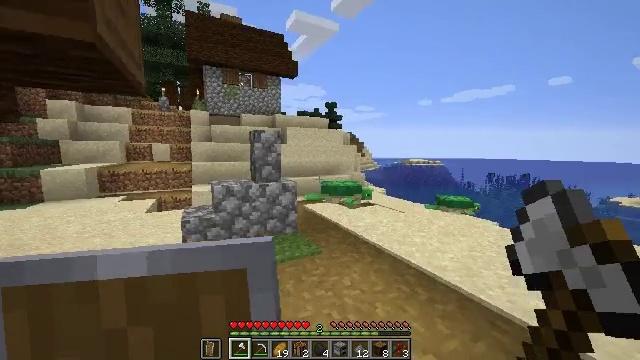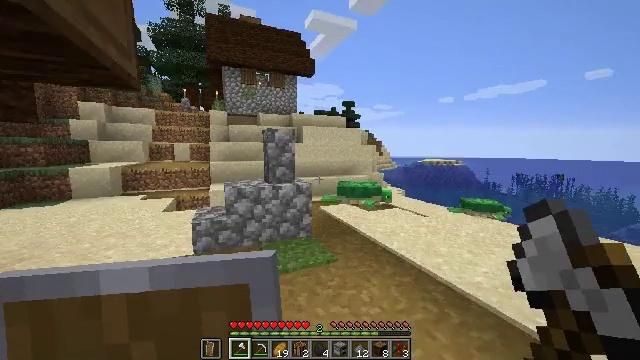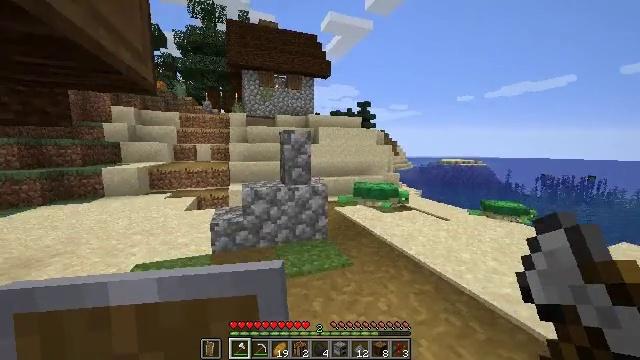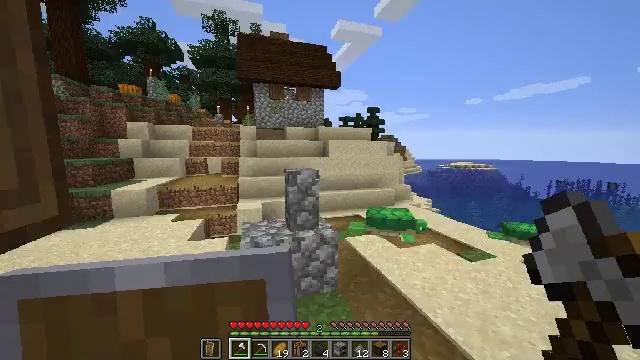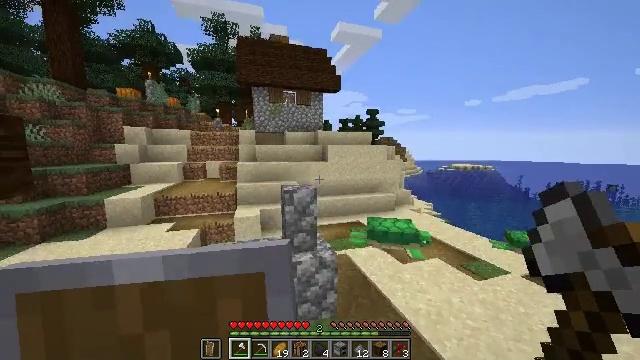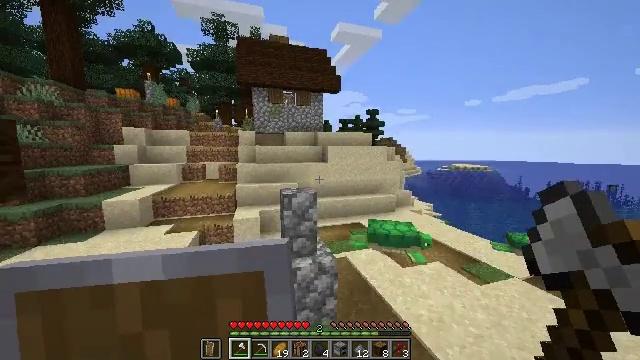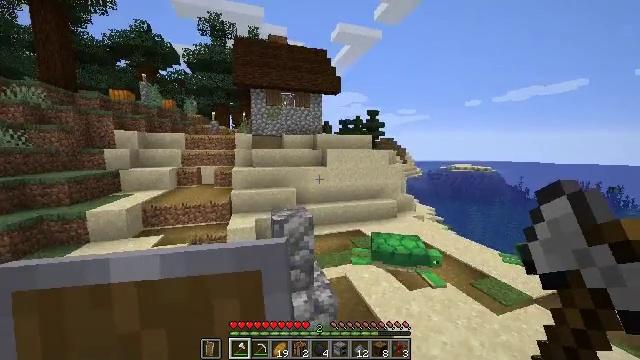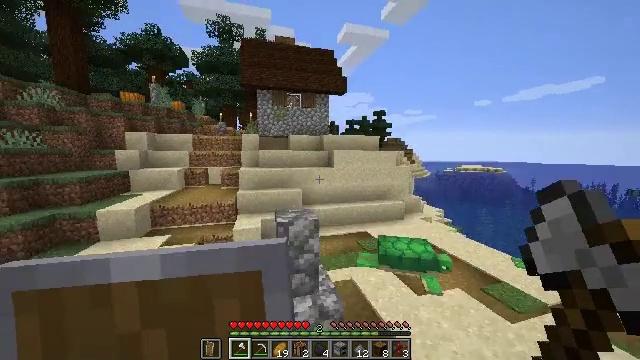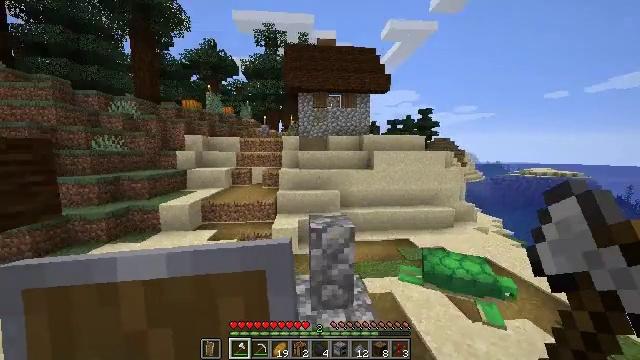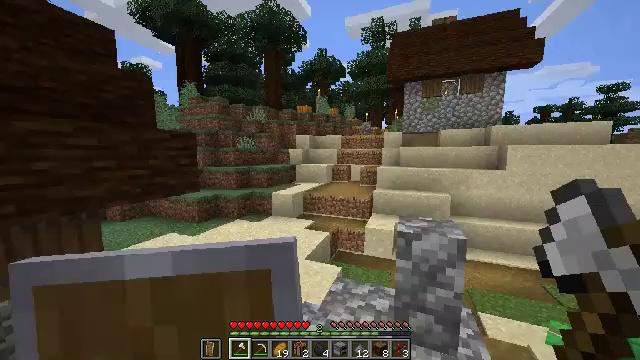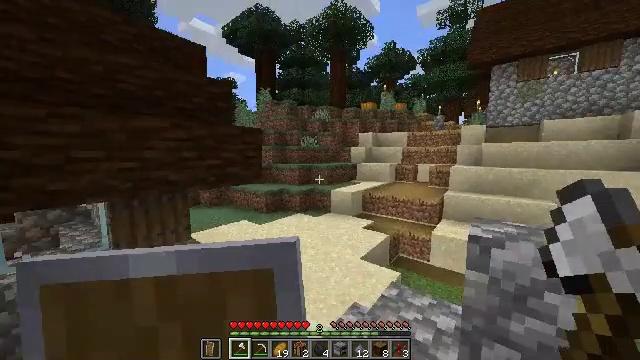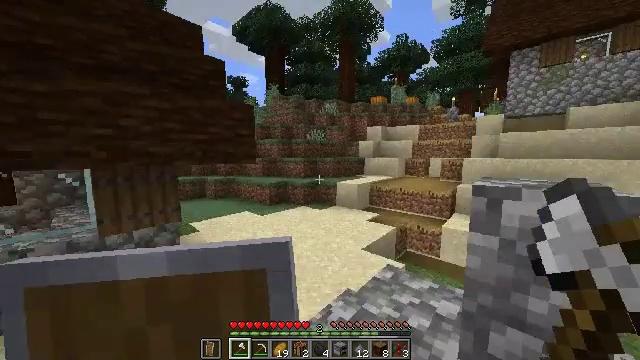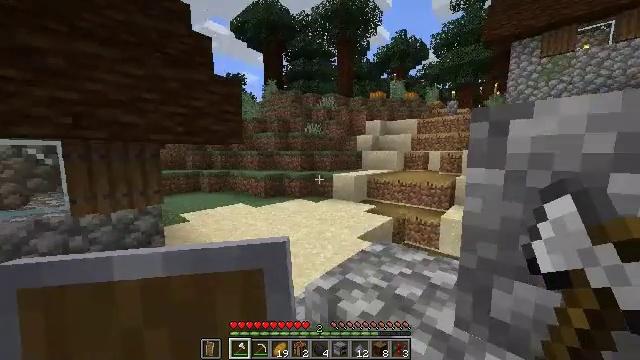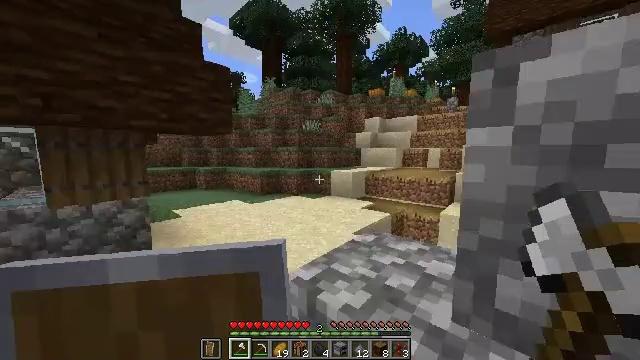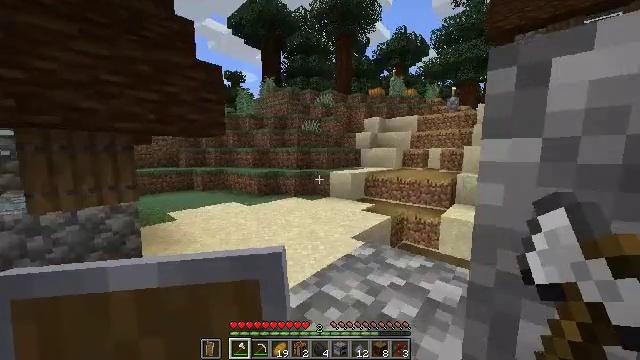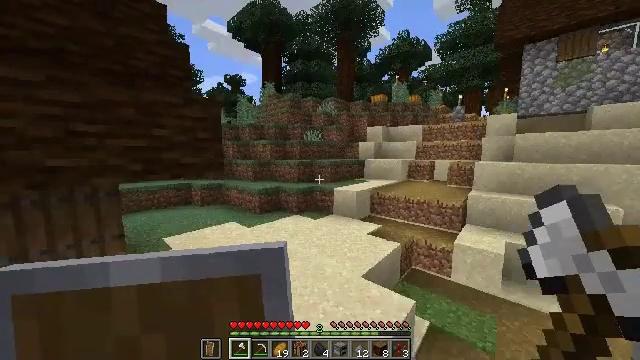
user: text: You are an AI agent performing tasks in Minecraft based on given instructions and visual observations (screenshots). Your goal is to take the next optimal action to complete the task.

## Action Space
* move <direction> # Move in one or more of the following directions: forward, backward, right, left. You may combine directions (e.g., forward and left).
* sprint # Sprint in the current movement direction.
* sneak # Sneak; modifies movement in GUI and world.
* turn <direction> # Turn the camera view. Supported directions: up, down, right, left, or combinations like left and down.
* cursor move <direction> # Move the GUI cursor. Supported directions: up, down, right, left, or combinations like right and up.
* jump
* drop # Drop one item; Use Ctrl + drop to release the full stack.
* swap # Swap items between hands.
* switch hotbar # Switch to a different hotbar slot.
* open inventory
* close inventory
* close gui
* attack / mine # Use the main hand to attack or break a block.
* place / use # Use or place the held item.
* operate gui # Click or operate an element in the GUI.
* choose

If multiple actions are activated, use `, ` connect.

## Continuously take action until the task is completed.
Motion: motion action
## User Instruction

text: Disassemble the purple bed for relocation.
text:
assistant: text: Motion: move forward, sprint, turn left
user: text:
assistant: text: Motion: move forward, sprint, turn left, jump
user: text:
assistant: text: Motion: move forward, sprint, turn left, jump
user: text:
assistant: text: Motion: move forward, sprint, jump
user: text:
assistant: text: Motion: move forward, sprint, jump
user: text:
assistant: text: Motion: move forward, sprint, jump
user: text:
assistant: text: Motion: move forward, sprint, turn left, jump
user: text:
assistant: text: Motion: move forward, sprint, turn left, jump
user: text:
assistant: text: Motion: move forward, sprint, turn left, jump
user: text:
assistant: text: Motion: move forward, sprint, turn left, jump
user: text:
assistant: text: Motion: move forward and move left, sprint, turn left, jump
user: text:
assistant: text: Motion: move forward and move left, sprint, jump
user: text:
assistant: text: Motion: move forward and move left, sprint, jump
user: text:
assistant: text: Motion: move forward and move left, sprint, jump
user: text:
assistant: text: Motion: move forward and move left, sprint, jump
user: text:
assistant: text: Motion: move forward and move left, sprint, jump
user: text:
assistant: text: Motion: move forward and move left, sprint, jump
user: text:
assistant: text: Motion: move forward and move left, sprint, jump
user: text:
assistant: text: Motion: move forward and move left, sprint, jump
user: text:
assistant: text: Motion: move forward and move left, sprint, jump
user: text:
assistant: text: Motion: move forward and move left, sprint, jump
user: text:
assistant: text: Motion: move forward and move left, sprint, turn right, jump
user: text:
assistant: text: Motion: move forward, sprint, turn right, jump
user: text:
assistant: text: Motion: move forward, sprint, turn right, jump
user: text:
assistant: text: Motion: move forward, sprint, turn right, jump
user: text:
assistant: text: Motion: move forward, sprint, turn right, jump
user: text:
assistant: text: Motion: move forward, sprint, turn right, jump
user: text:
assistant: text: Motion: move forward, sprint, turn right, jump
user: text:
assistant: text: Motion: move forward, sprint, jump
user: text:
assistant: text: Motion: move forward, sprint, jump